Question: I have N^2 matrixes.
Each one is a 3x3 matrix.
One way to concatenation them to a 3Nx3N matrix is to write
'A(:,:,i)= # 3x3 matrix i=1:N^2'

'B=[A11 A12 ..A1N;A21 ...A2N;...]'
But When N is large is a tedious work.
What do you offer?
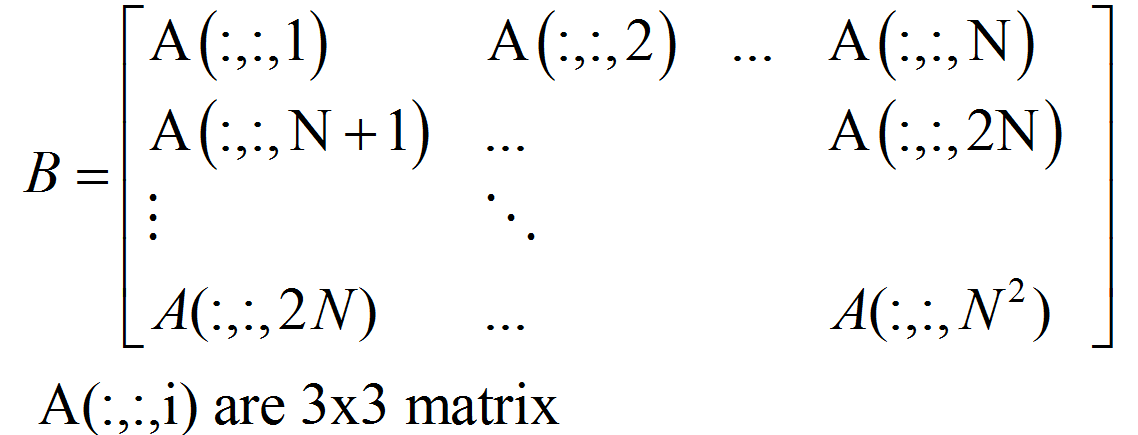
Answer: Here's a really fast one-liner that only uses <URL>:
'''
B = reshape(permute(reshape(A,3,3*N,N),[2 1 3]),3*N,3*N).';
'''
And a test:
'''
>> N=2;
>> A = rand(3,3,N^2)
A(:,:,1) =
0.5909 0.6571 0.8082
0.7118 0.6090 0.7183
0.4694 0.9588 0.5582
A(:,:,2) =
0.1791 0.6844 0.6286
0.4164 0.4140 0.5833
0.1380 0.1099 0.8970
A(:,:,3) =
0.2232 0.2355 0.1214
0.1782 0.6873 0.3394
0.5645 0.4745 0.9763
A(:,:,4) =
0.5334 0.7559 0.9984
0.8454 0.7618 0.1065
0.0549 0.5029 0.3226
>> B = reshape(permute(reshape(A,3,3*N,N),[2 1 3]),3*N,3*N).'
B =
0.5909 0.6571 0.8082 0.1791 0.6844 0.6286
0.7118 0.6090 0.7183 0.4164 0.4140 0.5833
0.4694 0.9588 0.5582 0.1380 0.1099 0.8970
0.2232 0.2355 0.1214 0.5334 0.7559 0.9984
0.1782 0.6873 0.3394 0.8454 0.7618 0.1065
0.5645 0.4745 0.9763 0.0549 0.5029 0.3226
'''